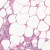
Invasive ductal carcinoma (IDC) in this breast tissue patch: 0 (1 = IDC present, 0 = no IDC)